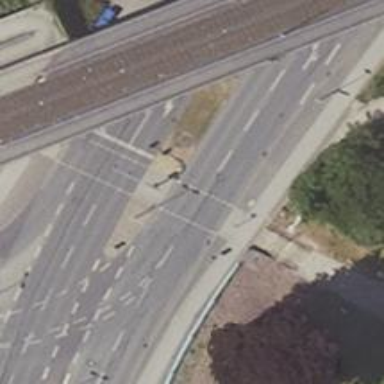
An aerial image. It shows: Road with traffic signals.